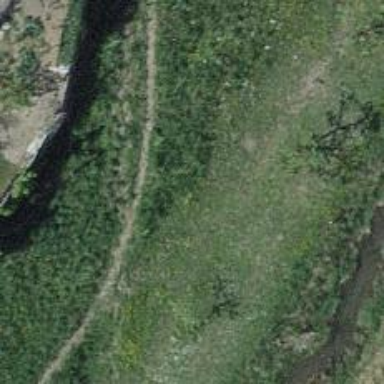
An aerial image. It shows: Path.